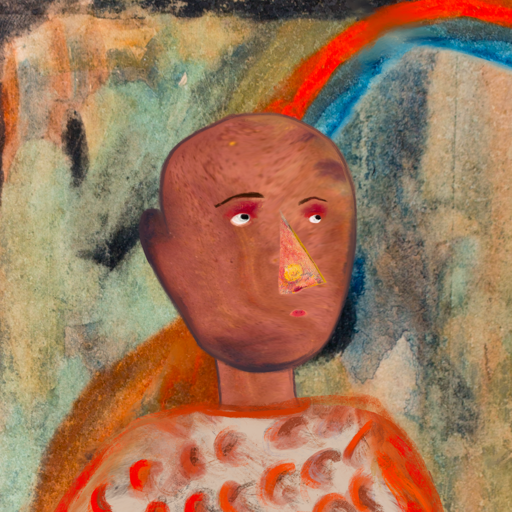
Background: Childish, Head And Neck Side: Mother_And_Son_Mother, Face Side: Irani, Bust: Rupkatha, Hair Side: Blank, Head Accessory: Blank, Second Necklace: Blank, Necklace: Blank, Baby: Blank